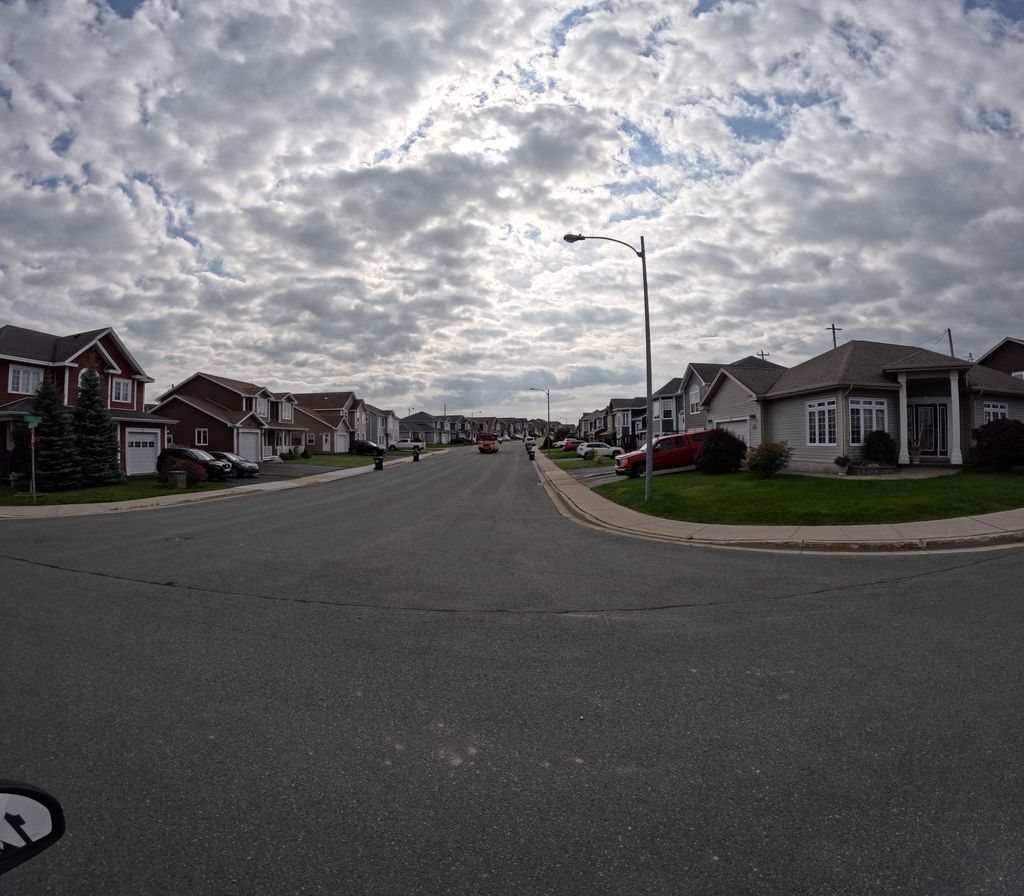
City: st_johns